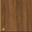
Piece: xx